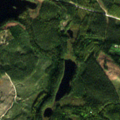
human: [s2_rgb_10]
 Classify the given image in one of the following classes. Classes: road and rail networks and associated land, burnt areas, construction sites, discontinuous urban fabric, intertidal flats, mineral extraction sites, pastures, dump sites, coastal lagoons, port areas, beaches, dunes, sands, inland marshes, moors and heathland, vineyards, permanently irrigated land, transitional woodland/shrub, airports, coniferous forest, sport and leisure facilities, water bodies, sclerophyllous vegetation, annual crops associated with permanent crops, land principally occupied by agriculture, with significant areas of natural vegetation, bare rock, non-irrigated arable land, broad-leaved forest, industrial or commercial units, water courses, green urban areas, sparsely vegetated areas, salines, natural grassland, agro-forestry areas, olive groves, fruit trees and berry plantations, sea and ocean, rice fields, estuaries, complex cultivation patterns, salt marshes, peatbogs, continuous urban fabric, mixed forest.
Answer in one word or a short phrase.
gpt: coniferous forest, mixed forest, transitional woodland/shrub